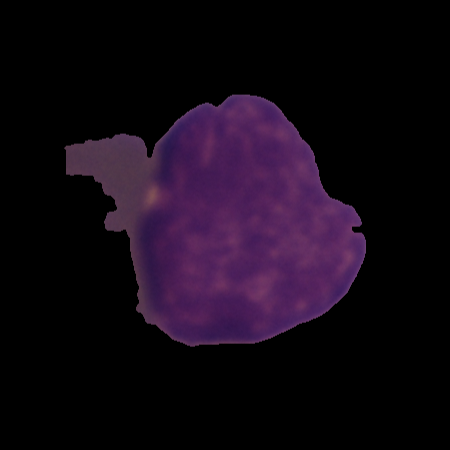
Label: cancer